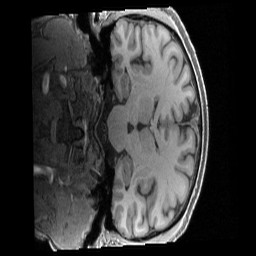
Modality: T1w
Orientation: coronal
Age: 49
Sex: male
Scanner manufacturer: siemens
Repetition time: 2.4 s
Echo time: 0.00231 s